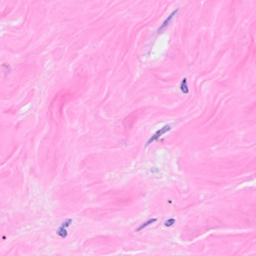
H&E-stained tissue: Breast